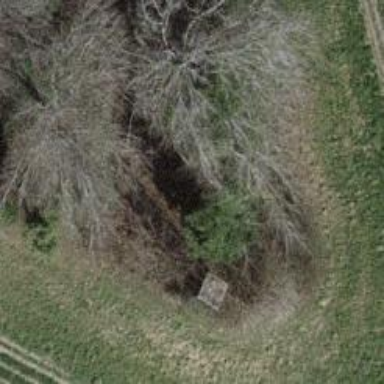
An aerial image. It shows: Hunting stand.